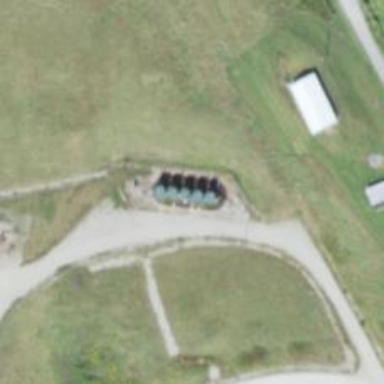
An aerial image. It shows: Storage tank with man-made structure.